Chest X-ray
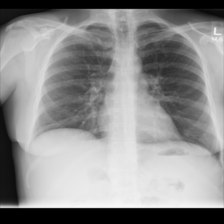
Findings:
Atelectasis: negative
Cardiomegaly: negative
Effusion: negative
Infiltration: negative
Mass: negative
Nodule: negative
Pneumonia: negative
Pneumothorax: negative
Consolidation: negative
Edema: negative
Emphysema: negative
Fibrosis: negative
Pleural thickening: negative
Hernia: negative